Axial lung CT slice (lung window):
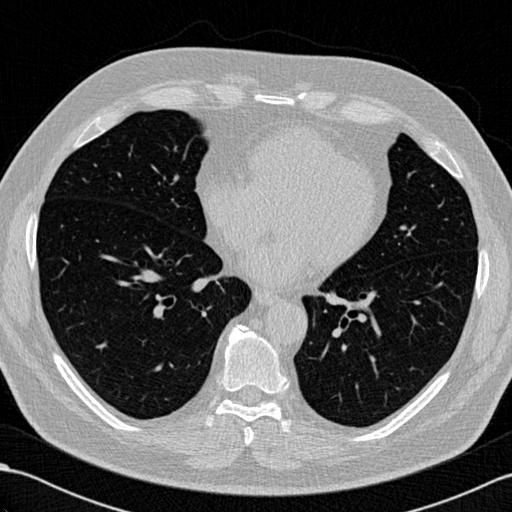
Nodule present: no